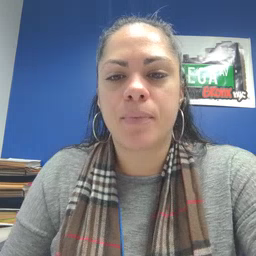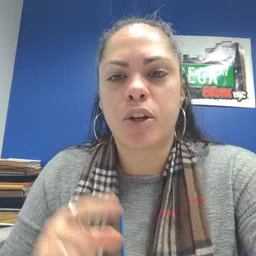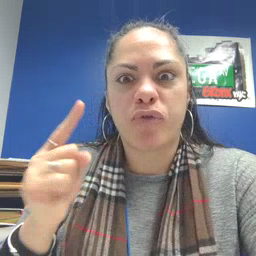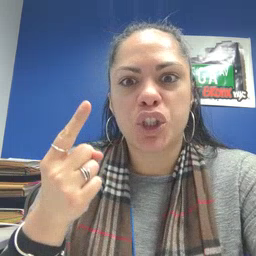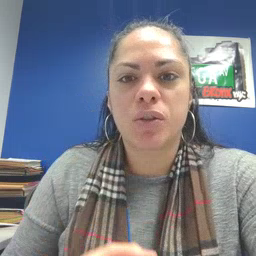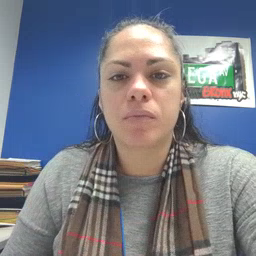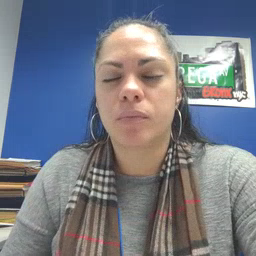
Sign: first